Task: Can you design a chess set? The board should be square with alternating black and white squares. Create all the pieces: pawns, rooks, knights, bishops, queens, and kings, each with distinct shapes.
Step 3847:
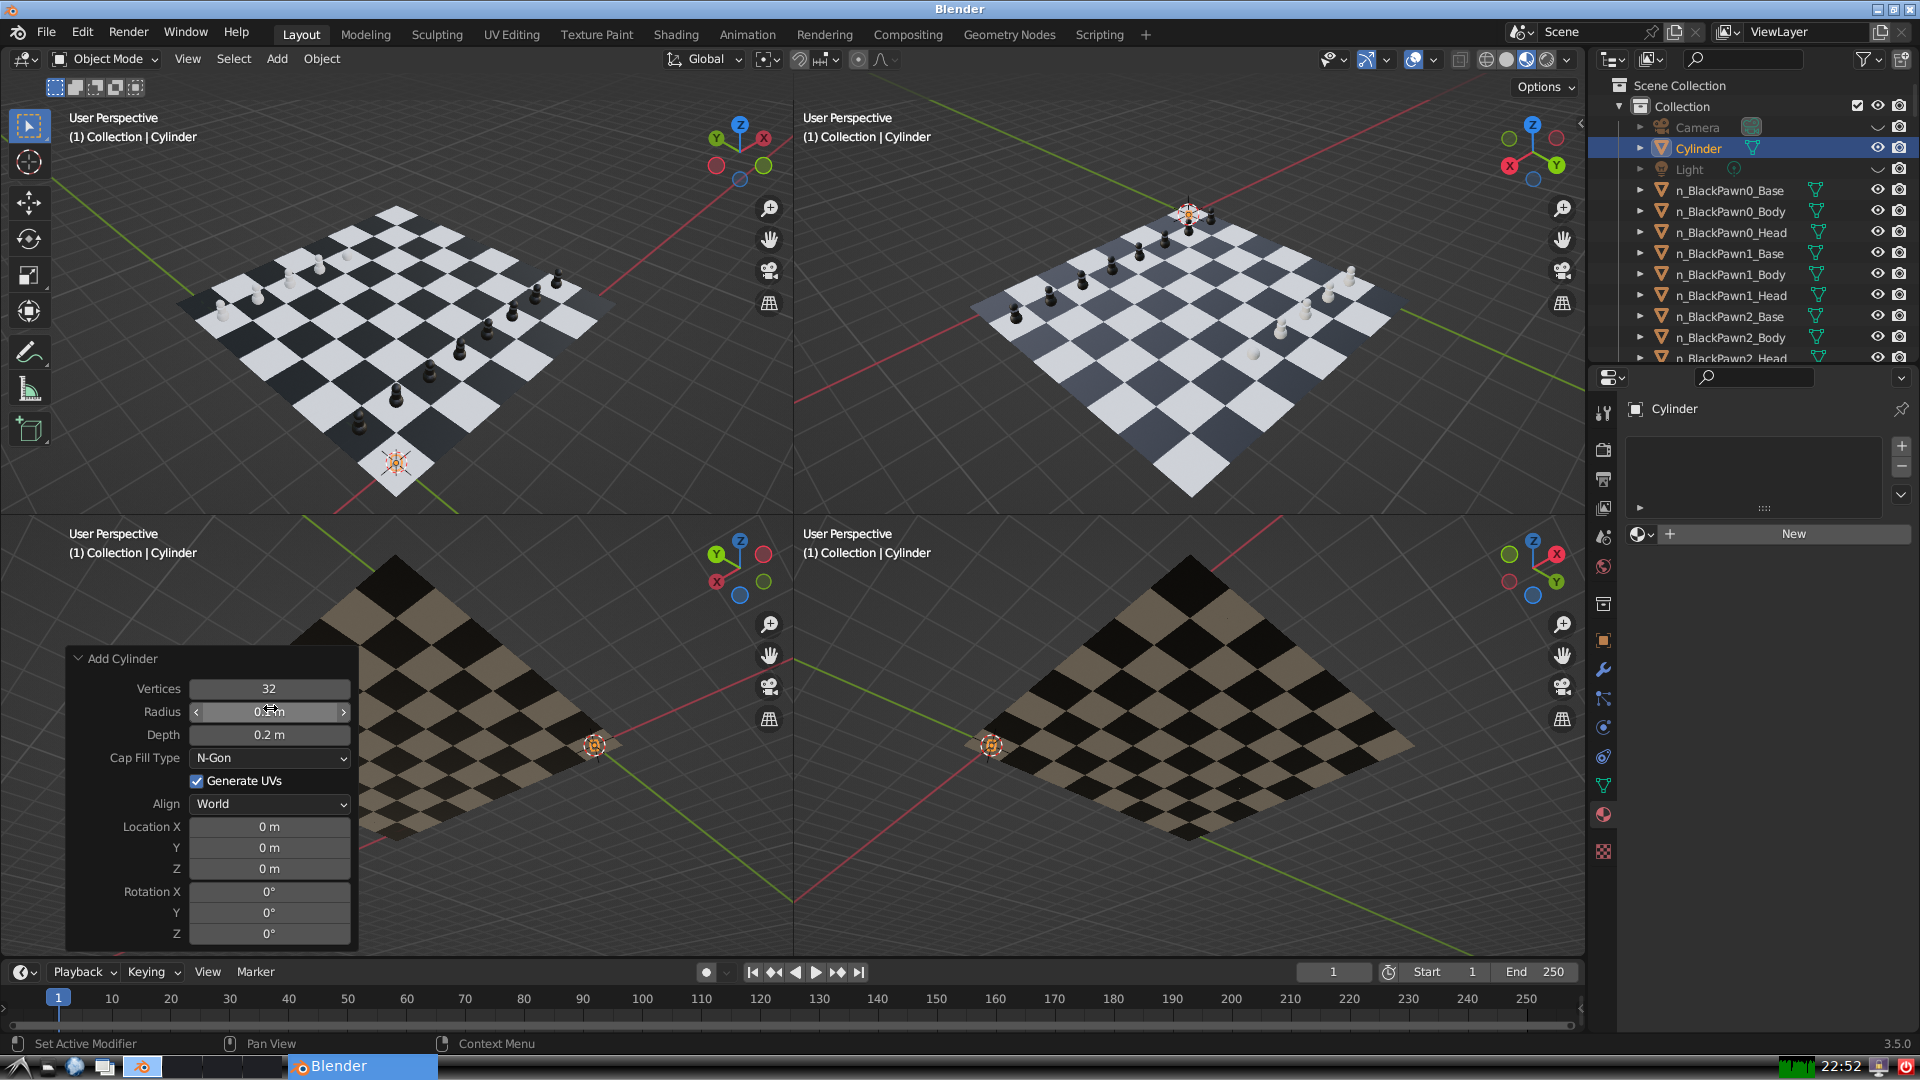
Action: {"mouse_move": [960, 540]}